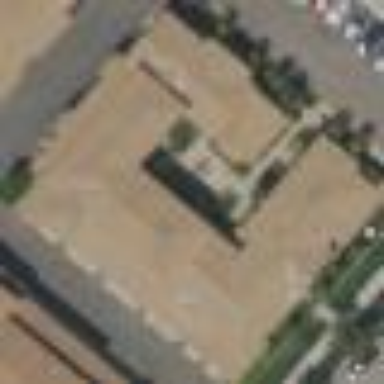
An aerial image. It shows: Pyramidal-shaped roof of apartment building.